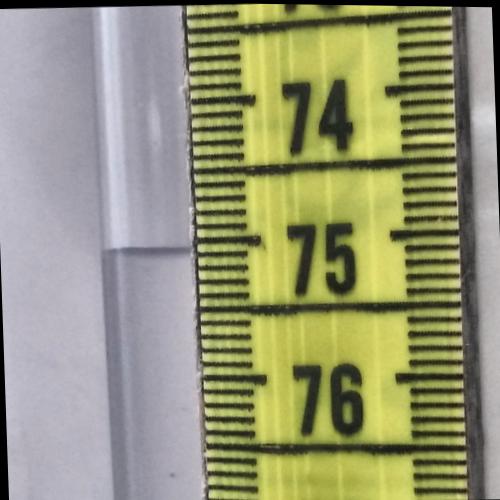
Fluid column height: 75.1 cm